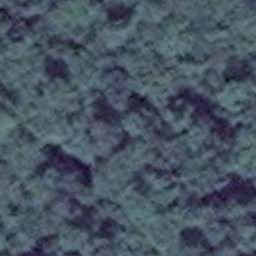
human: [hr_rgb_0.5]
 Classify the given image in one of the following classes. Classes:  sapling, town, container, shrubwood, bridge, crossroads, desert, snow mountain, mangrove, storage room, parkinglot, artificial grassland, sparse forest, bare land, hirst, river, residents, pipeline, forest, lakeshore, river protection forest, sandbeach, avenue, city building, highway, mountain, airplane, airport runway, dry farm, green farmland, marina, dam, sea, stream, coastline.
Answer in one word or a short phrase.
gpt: forest